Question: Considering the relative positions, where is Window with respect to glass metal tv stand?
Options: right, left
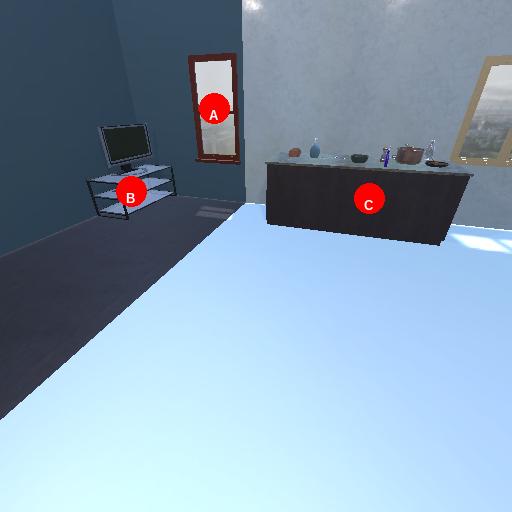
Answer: right